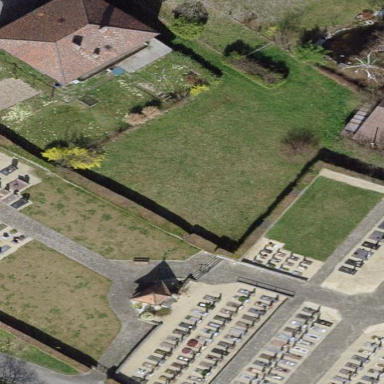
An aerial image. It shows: Cemetery.